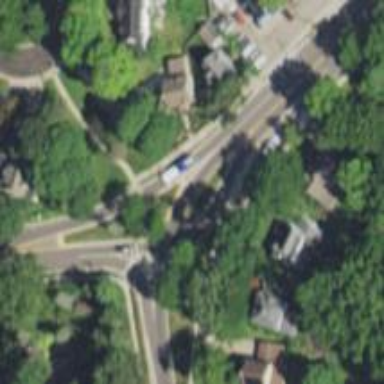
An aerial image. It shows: Road with crossing.